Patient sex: M
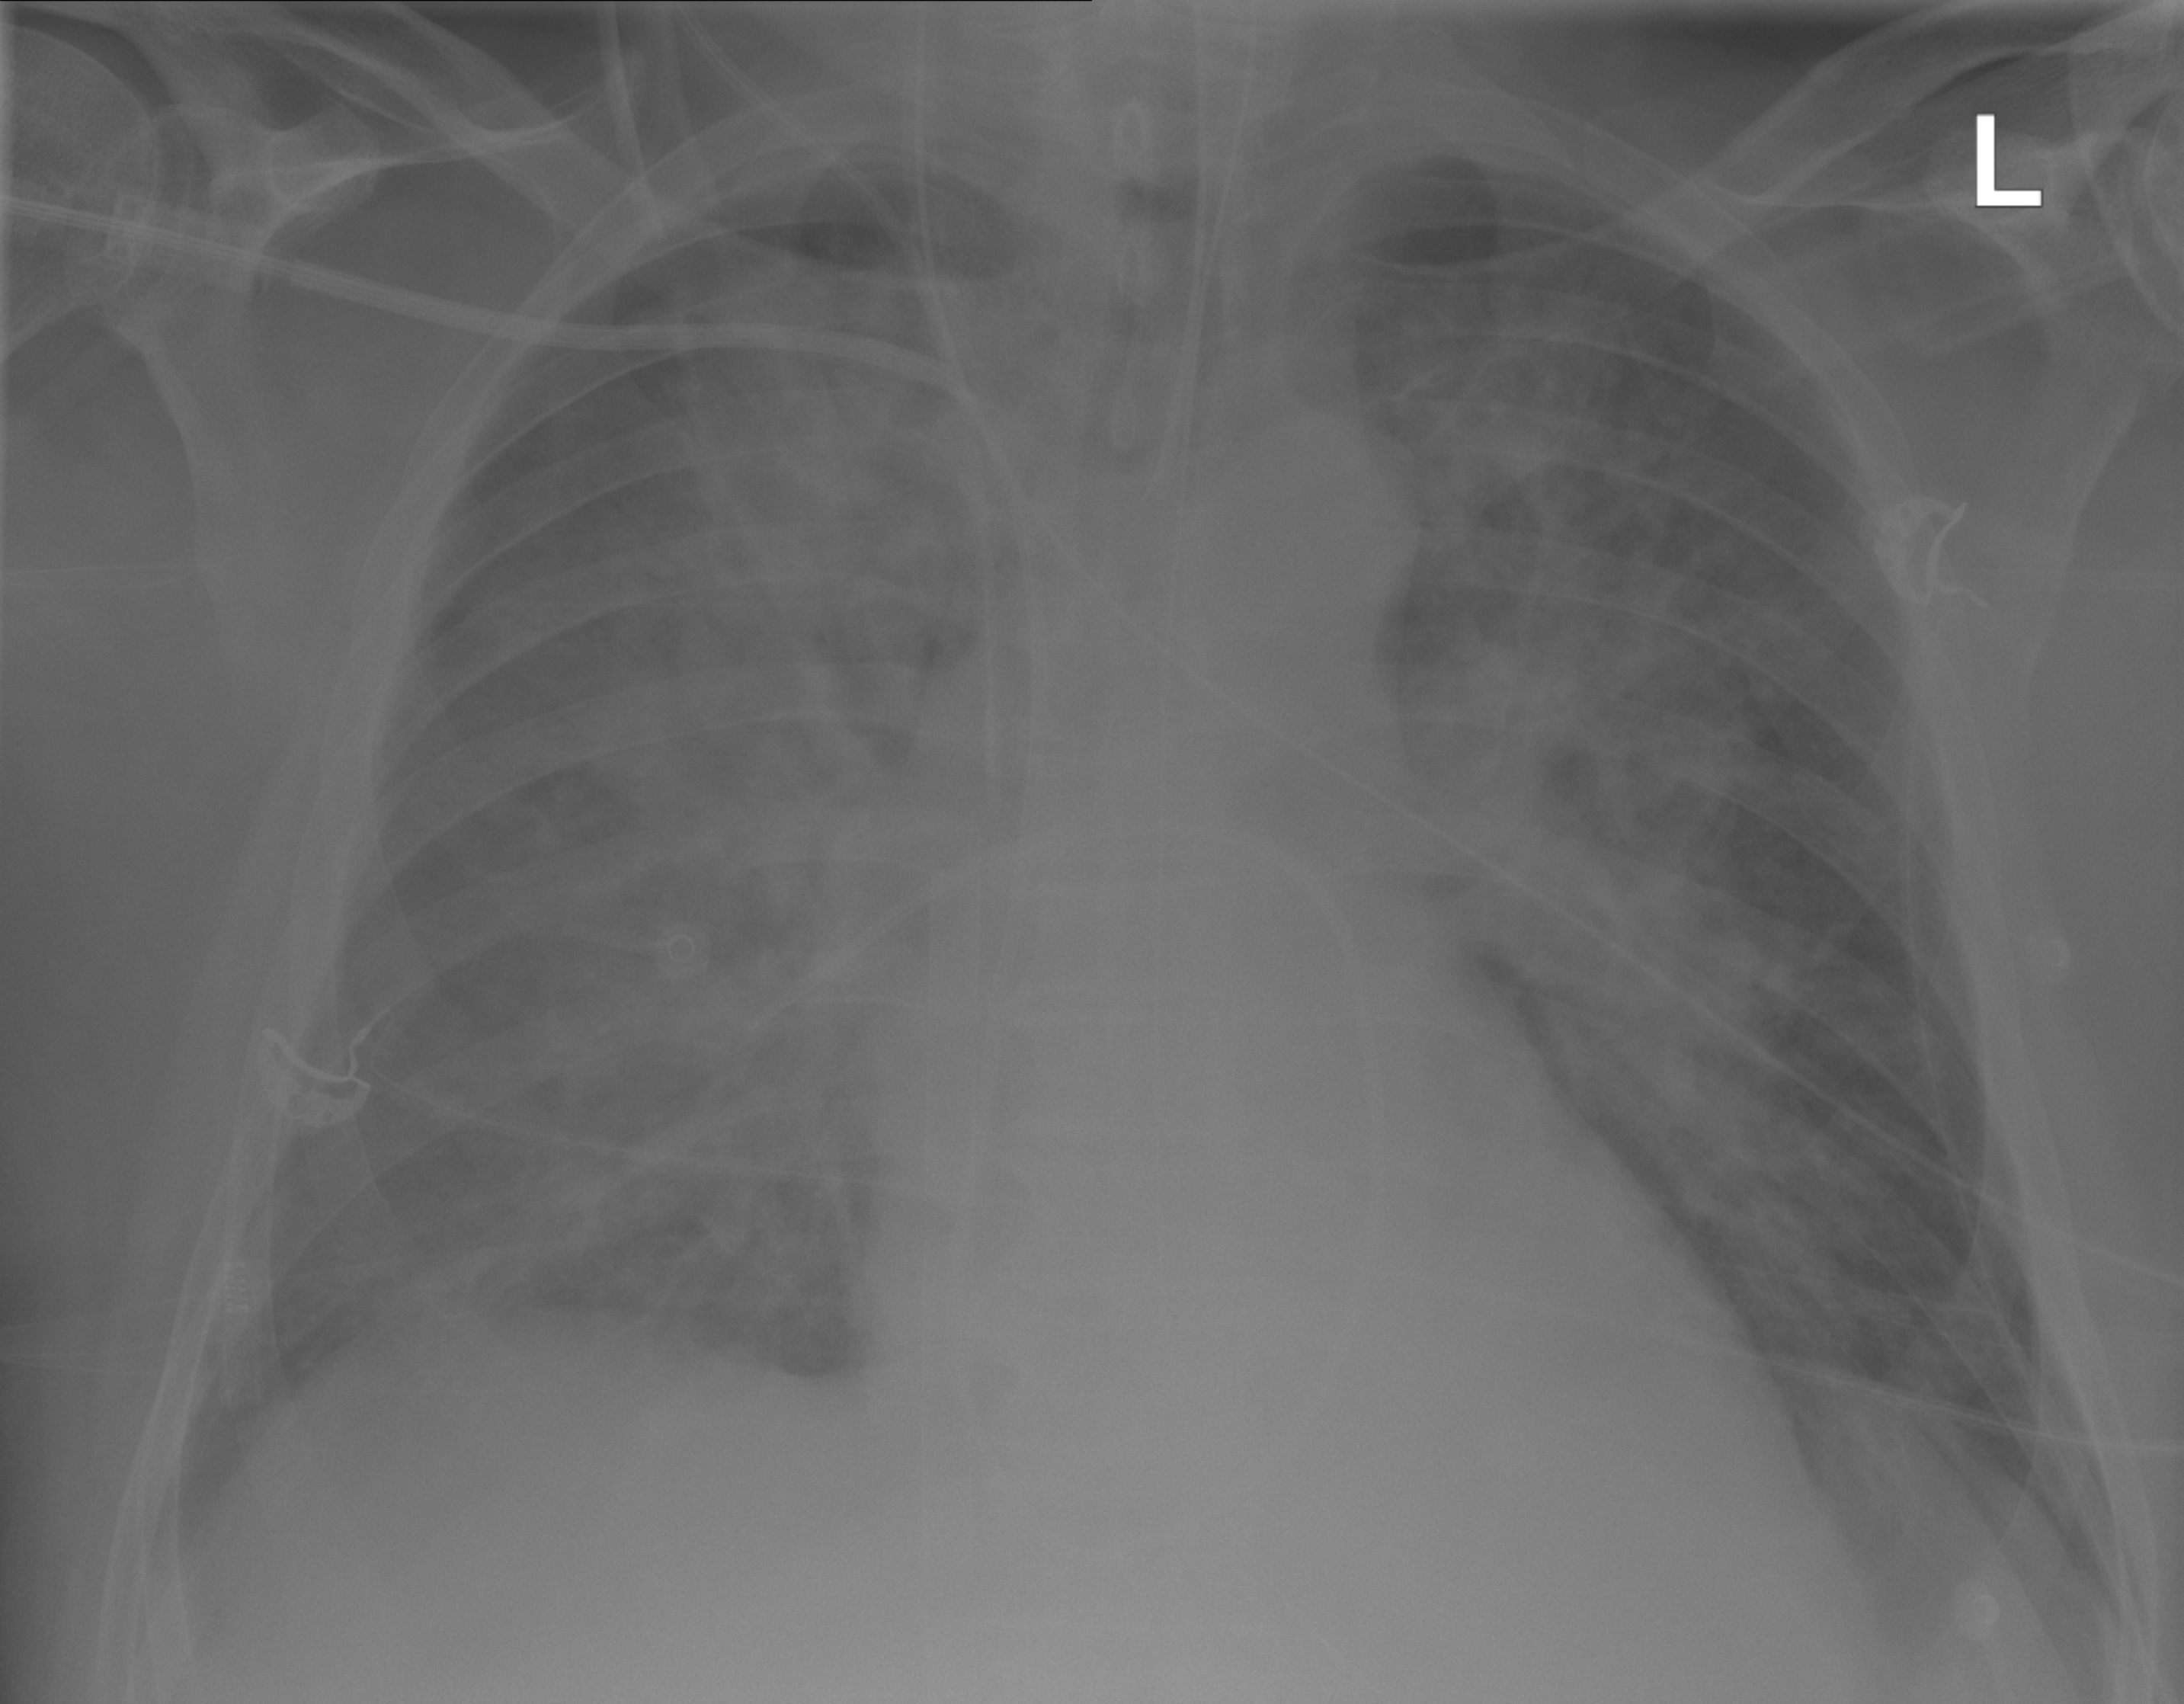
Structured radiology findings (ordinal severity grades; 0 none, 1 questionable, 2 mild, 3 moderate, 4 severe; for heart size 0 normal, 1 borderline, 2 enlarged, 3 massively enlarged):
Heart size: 1
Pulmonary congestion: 3
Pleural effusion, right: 0
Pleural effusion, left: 1
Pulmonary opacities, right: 3
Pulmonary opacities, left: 3
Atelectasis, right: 0
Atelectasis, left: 2